Field crop: maize
Growth stage: 2
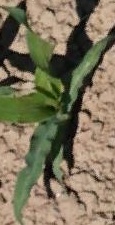
Species: maize